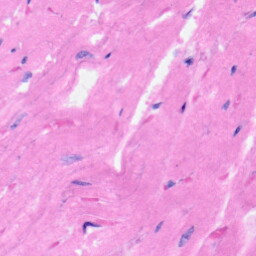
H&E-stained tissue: Heart